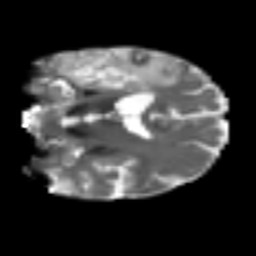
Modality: T2w
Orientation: coronal
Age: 58
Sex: male
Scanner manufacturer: siemens
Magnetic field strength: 3 T
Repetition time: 4.987 s
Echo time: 0.0792 s